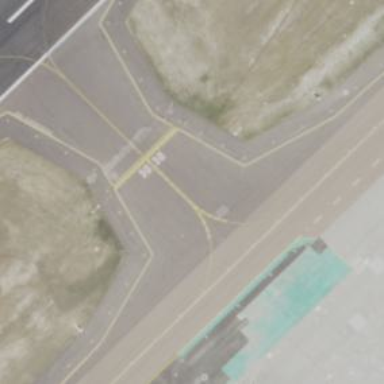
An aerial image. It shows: View of taxiway at the airport.